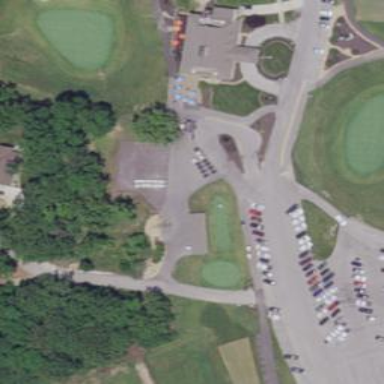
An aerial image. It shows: Path for both road and golf.